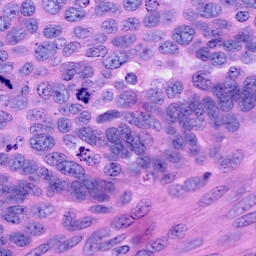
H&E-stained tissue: Ovarian